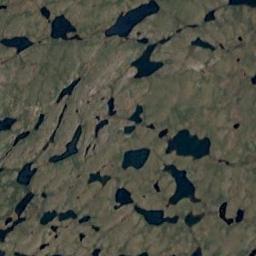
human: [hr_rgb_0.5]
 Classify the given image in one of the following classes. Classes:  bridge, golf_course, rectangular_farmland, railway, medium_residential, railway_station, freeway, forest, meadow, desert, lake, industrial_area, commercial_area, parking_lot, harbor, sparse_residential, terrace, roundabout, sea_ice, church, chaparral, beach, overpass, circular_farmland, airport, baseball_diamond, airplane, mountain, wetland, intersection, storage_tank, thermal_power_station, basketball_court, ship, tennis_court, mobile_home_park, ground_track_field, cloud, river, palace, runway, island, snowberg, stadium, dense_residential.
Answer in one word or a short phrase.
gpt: wetland